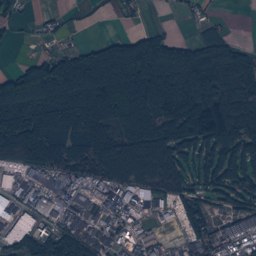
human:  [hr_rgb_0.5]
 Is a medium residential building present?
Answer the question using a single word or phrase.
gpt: yes

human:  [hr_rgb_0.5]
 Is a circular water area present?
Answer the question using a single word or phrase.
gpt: yes

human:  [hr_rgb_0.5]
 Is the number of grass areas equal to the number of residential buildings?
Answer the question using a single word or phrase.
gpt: no

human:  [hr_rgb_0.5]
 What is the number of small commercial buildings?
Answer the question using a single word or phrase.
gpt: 25

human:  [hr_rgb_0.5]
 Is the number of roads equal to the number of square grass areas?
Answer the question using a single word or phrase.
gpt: no

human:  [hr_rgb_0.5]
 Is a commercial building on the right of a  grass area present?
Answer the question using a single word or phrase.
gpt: yes

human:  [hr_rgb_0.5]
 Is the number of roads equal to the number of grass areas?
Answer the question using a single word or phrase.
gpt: no

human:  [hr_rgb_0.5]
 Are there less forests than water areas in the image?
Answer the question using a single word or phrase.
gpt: no

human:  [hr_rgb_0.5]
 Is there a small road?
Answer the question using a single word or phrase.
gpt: yes

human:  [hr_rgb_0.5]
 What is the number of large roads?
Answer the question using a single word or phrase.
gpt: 0

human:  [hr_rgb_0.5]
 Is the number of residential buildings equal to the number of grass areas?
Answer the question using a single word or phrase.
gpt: no

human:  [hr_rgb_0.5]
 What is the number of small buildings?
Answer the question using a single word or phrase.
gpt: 217

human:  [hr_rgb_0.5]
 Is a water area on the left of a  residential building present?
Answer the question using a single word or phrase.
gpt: yes

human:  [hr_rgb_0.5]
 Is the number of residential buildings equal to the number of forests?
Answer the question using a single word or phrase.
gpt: no

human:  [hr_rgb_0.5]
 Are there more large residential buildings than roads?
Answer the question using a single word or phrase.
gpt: no

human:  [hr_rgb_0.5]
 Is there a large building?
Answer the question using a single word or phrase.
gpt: yes

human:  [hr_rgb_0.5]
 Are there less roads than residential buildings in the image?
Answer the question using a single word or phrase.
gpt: no

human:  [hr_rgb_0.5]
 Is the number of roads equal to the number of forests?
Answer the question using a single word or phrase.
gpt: no

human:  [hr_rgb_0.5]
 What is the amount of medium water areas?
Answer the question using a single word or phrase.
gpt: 1

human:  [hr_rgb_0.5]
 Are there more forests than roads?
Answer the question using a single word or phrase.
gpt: no

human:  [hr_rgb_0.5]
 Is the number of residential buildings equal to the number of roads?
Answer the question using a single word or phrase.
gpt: no

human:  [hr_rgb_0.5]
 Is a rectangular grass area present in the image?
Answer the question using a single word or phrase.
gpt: yes

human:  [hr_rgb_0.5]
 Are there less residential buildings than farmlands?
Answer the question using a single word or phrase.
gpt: no

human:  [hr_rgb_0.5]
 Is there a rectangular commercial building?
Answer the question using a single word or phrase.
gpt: yes

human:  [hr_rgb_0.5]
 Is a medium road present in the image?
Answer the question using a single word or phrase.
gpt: no

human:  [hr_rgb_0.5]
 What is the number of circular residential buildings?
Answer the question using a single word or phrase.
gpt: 18

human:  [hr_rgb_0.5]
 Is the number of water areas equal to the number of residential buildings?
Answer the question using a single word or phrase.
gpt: no

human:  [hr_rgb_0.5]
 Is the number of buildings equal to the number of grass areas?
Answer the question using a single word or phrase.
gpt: no

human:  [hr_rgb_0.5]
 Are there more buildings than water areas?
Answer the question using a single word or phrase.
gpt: yes

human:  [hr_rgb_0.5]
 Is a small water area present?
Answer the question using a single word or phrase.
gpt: yes

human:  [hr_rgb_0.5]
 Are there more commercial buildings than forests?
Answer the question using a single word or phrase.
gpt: no

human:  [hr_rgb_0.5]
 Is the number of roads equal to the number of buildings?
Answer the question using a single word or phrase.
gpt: no

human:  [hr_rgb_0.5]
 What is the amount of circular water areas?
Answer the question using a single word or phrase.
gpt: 4

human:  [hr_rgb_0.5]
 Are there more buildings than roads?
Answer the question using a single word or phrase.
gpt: no

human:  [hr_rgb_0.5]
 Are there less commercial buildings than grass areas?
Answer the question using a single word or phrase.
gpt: yes

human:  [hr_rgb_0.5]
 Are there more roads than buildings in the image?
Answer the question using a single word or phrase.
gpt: yes